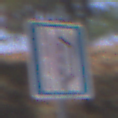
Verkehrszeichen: NothalteUndPannenbucht
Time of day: Midday
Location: Outdoor (RoadRail)
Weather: Clear
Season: NotSpecified
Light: Natural